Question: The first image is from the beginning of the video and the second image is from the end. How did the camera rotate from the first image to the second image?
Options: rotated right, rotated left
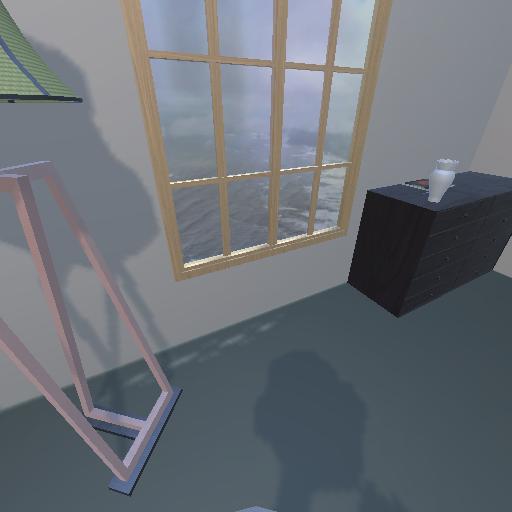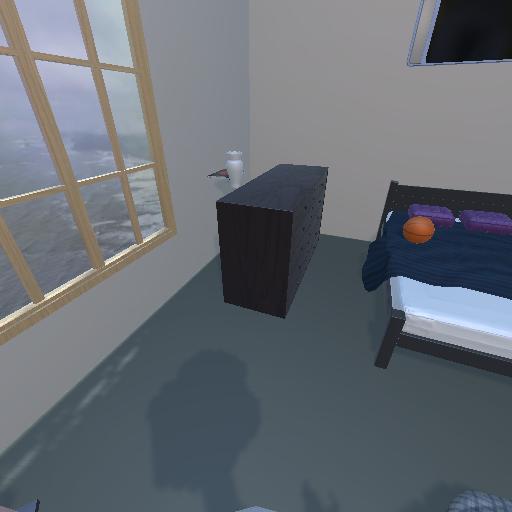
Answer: rotated right